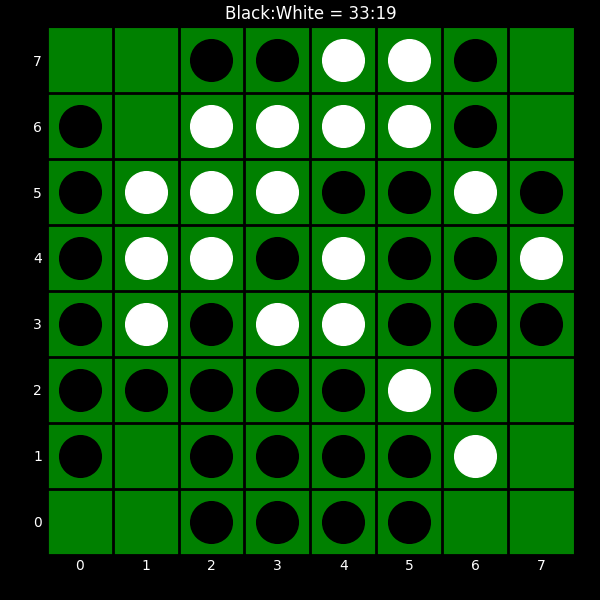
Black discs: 33
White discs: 19